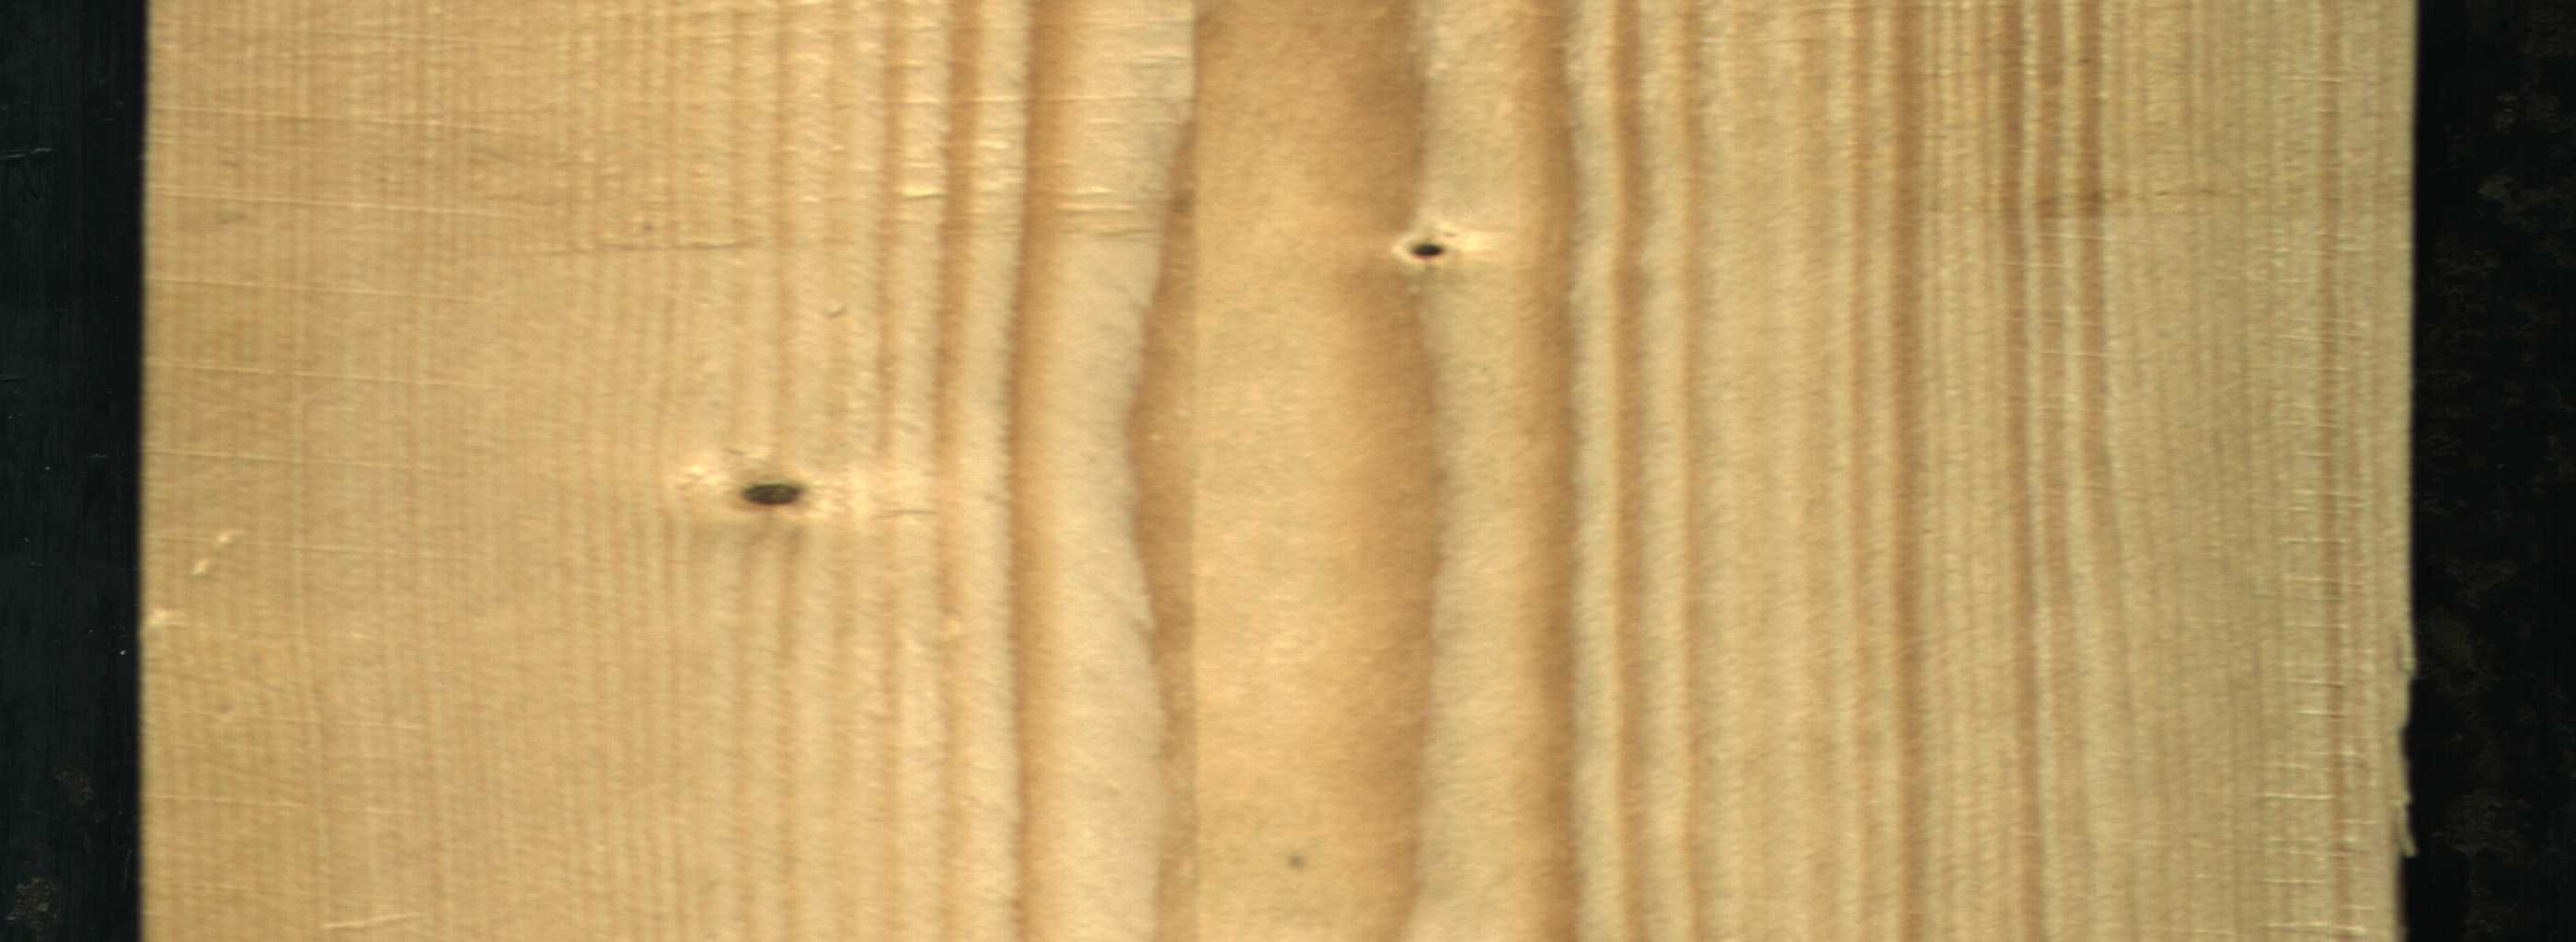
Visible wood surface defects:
Dead_Knot
Dead_Knot